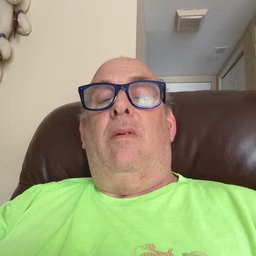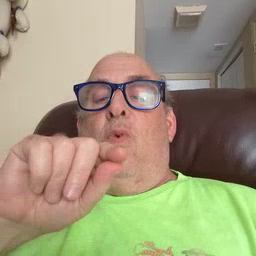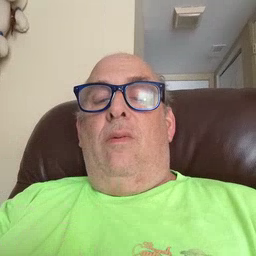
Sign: bird